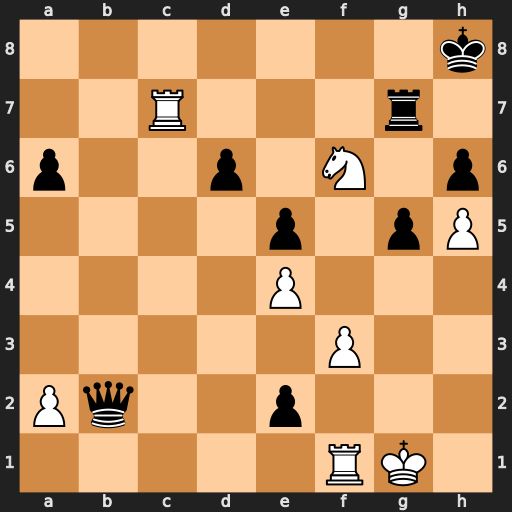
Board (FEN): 7k/2R3r1/p2p1N1p/4p1pP/4P3/5P2/Pq2p3/5RK1
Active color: w
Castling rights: -
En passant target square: -
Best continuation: Rc8+ Rg8 Rxg8#